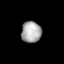
Tissue: lung
Cell type: Endothelial cells
Senescence score: 0.2362
Nuclear area (px): 412
Mean DAPI intensity: 170.26